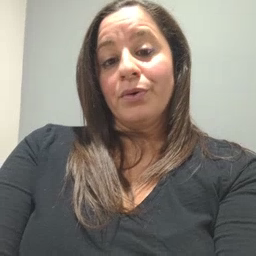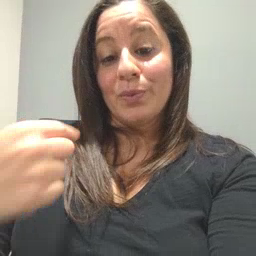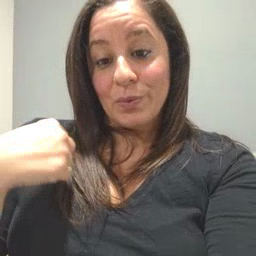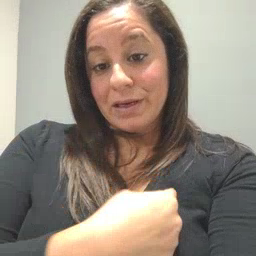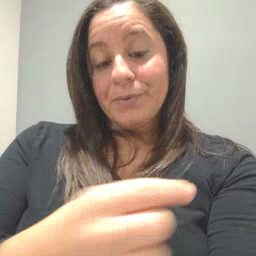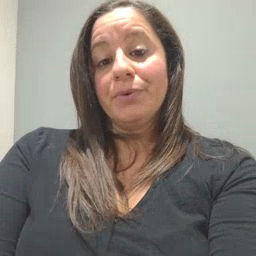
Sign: weus